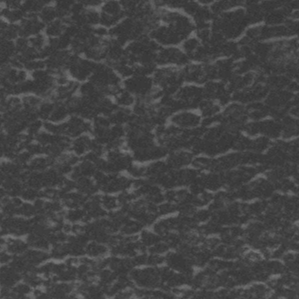
Label: frost